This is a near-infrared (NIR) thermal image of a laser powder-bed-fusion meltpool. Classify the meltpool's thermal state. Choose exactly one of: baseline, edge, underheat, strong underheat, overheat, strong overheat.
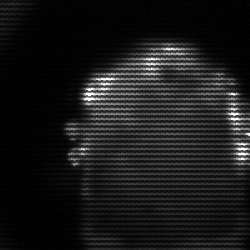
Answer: baseline